Question: I want to align my textfields in my form but I cant find a way to do it. I will so you in with a print screen where a want the textfields to start.
Here is my code...
'''
<html>
<head>
<script src="https://ajax.googleapis.com/ajax/libs/jquery/2.1.1/jquery.min.js"></script>
</head>
<body>
<form method="post" action="signup.php">
<fieldset>
<legend>Registration Form</legend>
<label>First Name :
<input type="text" name="fname" required="required" />
</label>
<br/>
<br/>
<label>Last Name :
<input type="text" name="lname" required="required" />
</label>
<br />
<br />
<label>Username :
<input type="text" name="username" required="required" />
</label>
<br />
<br />
<label>Email :
<input type="text" name="email" required="required" />
</label>
<br />
<br />
<label>Password :
<input type="text" name="password" required="required" />
</label>
<br/><br/>
User Type:
<br/>Doctor
<input type="radio" name="answer" value="Doctor" />
Patient
<input type="radio" name="answer" value="Patient" />
<!--DOCTOR OPTIONS -->
<div id="expandDoctor" style="display:none;">
<label id="Male">Male</label>
<input type="radio" name="DoctorG" value="male" id="DoctorG">
<label id="Female">Female</label>
<input type="radio" name="DoctorG" value="female" id="DoctorG">
<br/>
<br/>
<label id="Age">Age:</label>
<input type="text" name="DoctorAge" id="DoctorAge" />
<br/>
<br/>
<label id="Specialty">Specialty:</label>
<select id="SelectSpecialty" name="specialty">
<option value="A">A</option>
<option value="B">B</option>
<option value="C">C</option>
<option value="D">D</option>
</select>
<br/>
<br/>
<label id="ID">Doctor ID:</label>
<input type="text" name="Doctor_ID" id="Doctor_ID" />
</div>
<!--PATIENT OPTIONS -->
<div id="expandPatient" style="display:none;">
<label id="Male">Male</label>
<input type="radio" name="PatientG" value="male" id="PatientGM">
<label id="Female">Female</label>
<input type="radio" name="PatientG" value="female" id="PatientGF">
<br/>
<br/>
<label id="Age">Age:</label>
<input type="text" name="PatientAge" id="PatientAge" />
<br/>
<br/>
<label id="Disease">Disease:</label>
<select id="SelectDisease" name="disease">
<option value="A">A</option>
<option value="B">B</option>
<option value="C">C</option>
<option value="D">D</option>
</select>
<br/>
<br/>
<label id="SPID">SPID:</label>
<input type="text" name="PatientSPID" id="PatientSPID" />
</div>
</fieldset>
<input type="submit" value="Register" name="register"/>
</form>
</body>
<script>
$("input[type='radio'][name='answer']").change(function() {
$("[id^=expand]").hide();
$("#expand" + $(this).val()).show();
});</script>
</body>
</html>
'''
I want the textfield to be aligned in the place that i put the red line
Can you help me please?

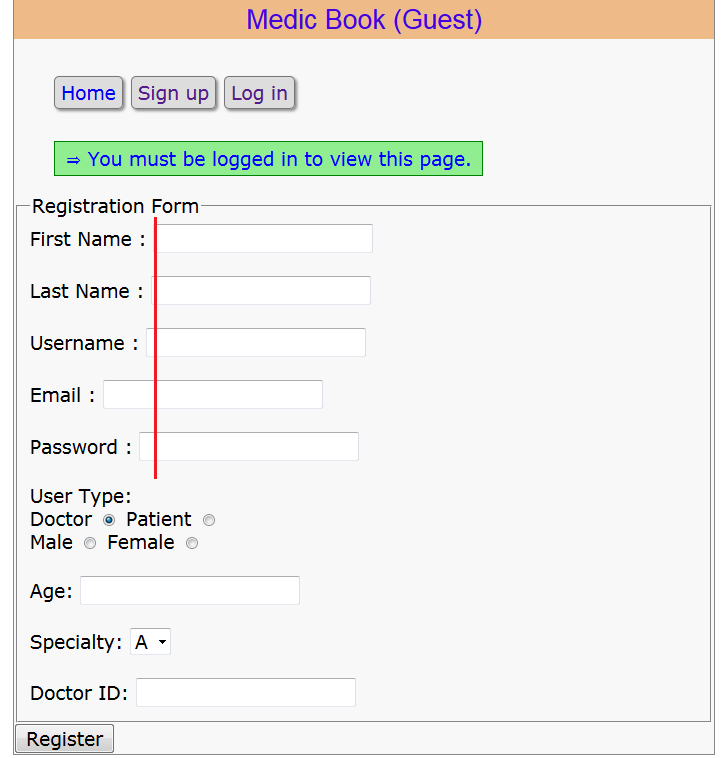
Answer: A SECOND SOLUTION IN ORDER TO ALIGN THE FIRST 5 TEXTFIELDS IS THE BELOW
'''
<label style="width: 350px; display: inline-block;">First Name :
<input type="text" style="float: right;" name="fname" required="required" />
</label>
'''
For each of the textfields we want to align